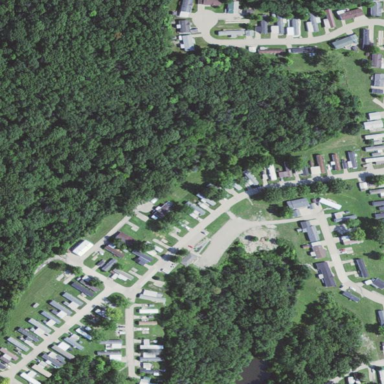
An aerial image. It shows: Residential area with trailer park.